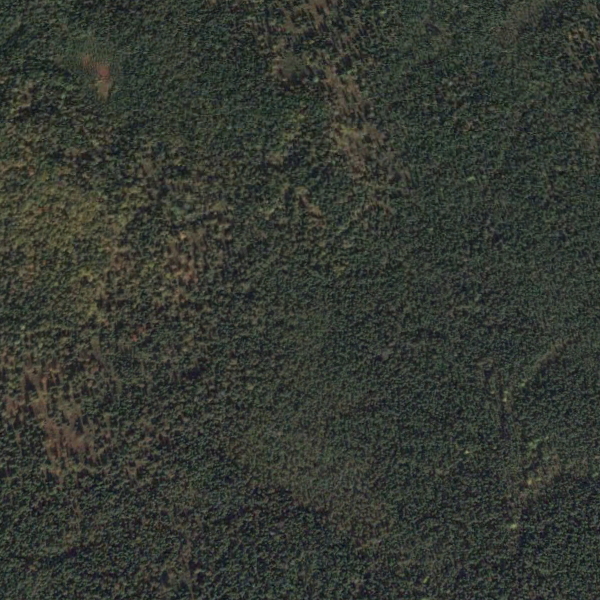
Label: Forest